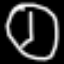
Label: clock